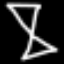
Label: hourglass